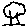
Label: tree